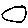
Label: circle